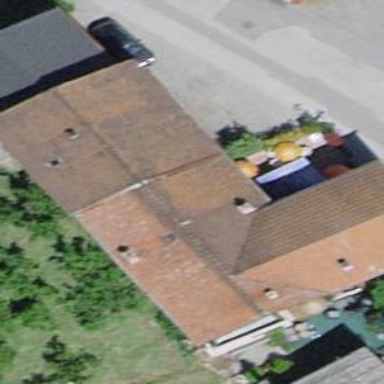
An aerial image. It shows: Restaurant building.